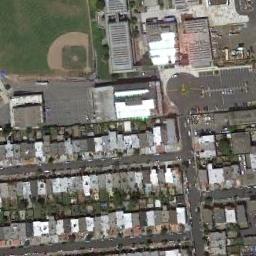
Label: baseball_diamond